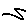
Label: zigzag